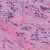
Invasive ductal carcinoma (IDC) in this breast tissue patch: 1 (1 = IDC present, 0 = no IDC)